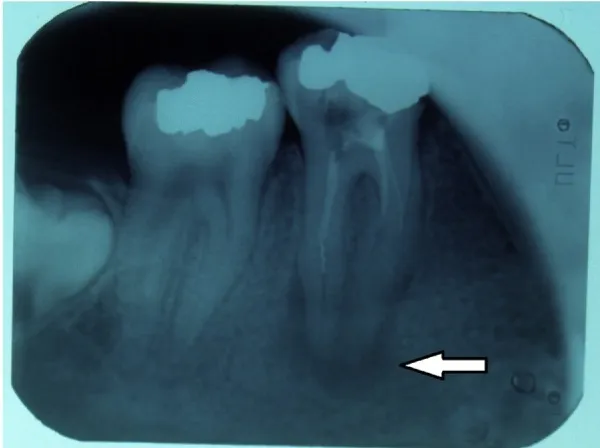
B) Dental x-rays showing the radiolucency around the chronically infected tooth root (arrow).
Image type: radiology (x_ray)